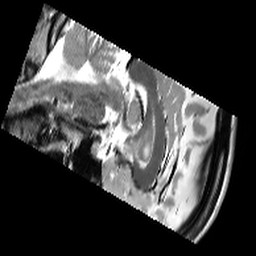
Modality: T2w
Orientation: sagittal
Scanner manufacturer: siemens
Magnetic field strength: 3 T
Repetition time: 10.64 s
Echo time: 0.05 s